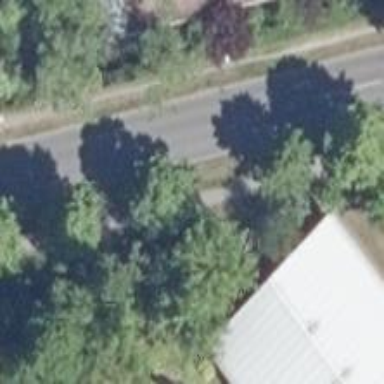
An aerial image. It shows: Row of broadleaved trees.